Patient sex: M
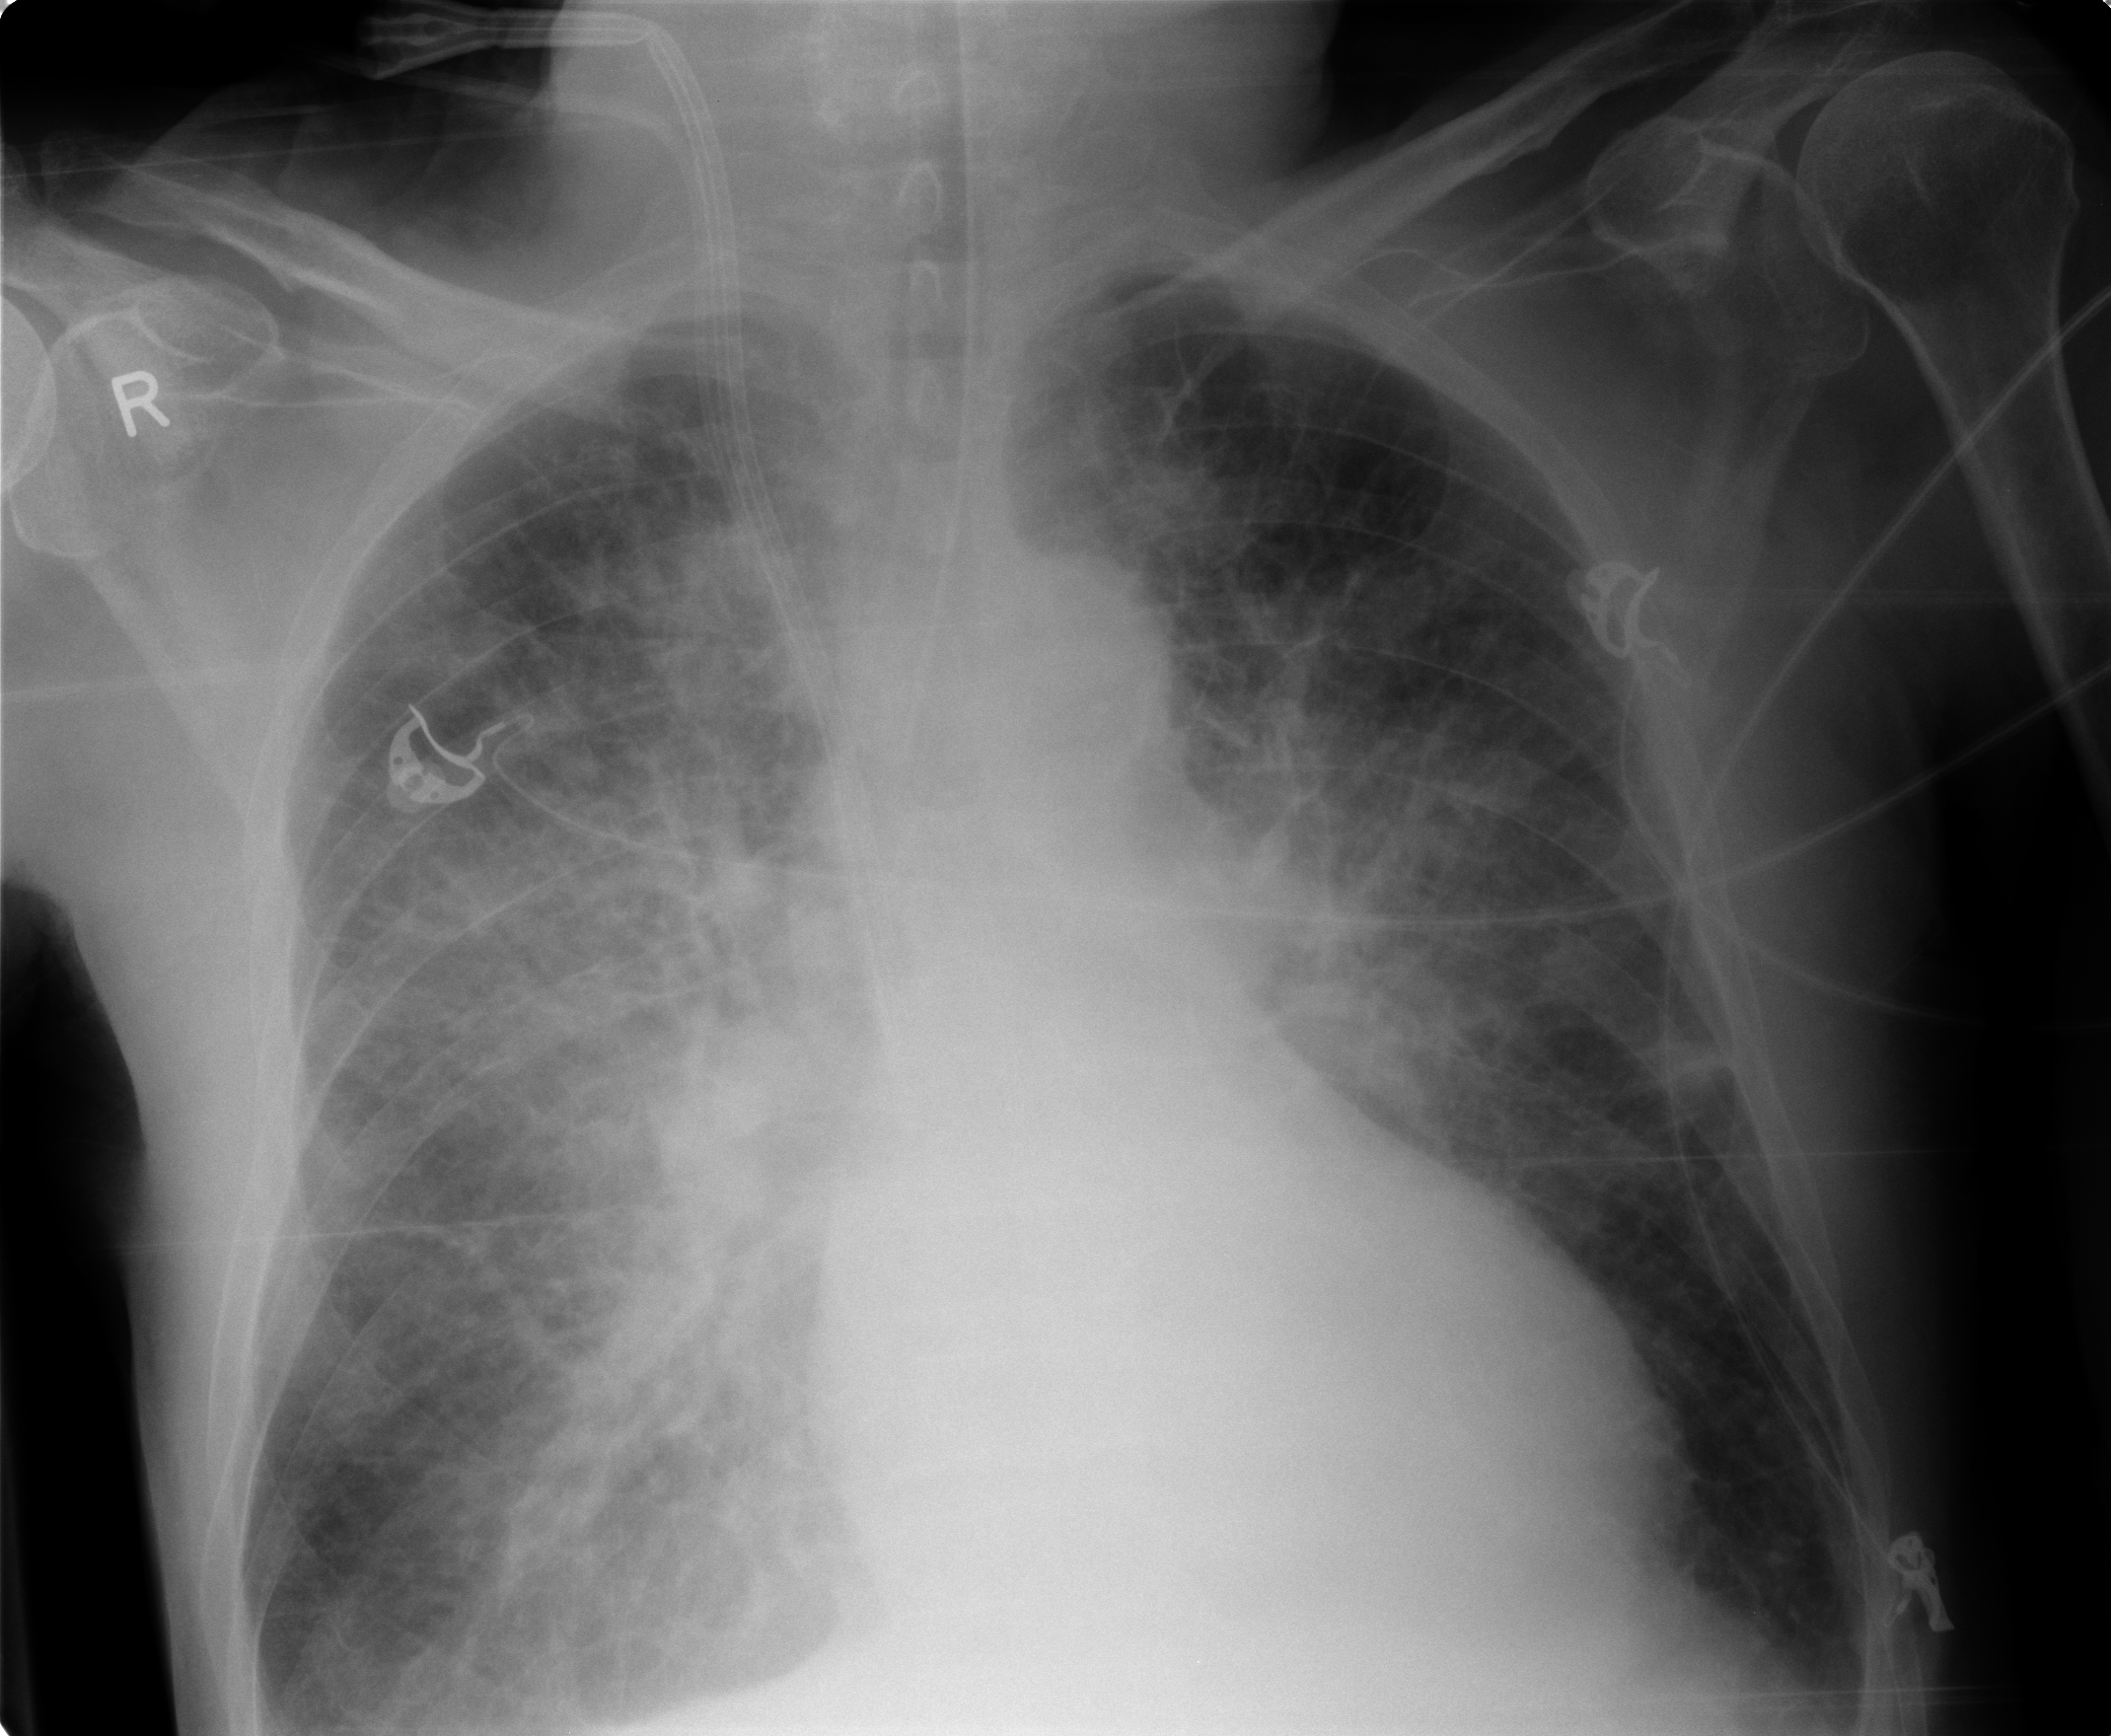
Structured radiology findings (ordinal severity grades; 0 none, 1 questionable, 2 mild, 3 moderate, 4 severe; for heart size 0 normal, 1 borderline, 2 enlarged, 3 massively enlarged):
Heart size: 1
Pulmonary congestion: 2
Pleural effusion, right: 0
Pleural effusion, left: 1
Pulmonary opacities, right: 3
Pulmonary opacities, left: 2
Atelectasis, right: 2
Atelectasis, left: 2